Question: So, I have a 'QFrame' with its layout set as a 'QGridLayout'.
Within this layout I have tiles in rows of 16 which represent something of a palette.
I want this grid of tiles to be separated by lines, like a grid should be. I can do this easily with the tiles' 'paintEvent's.

However, the obvious problem is that between the tiles, the lines are doubled up. When I scale this up for other applications, the difference becomes even more noticeable.
So, is there a way to create a gridline overlay for my 'QFrame'? I have considered converting the whole thing to a view/scene solution, and using 'drawForeground', however this seems like a completely inappropriate use of the paradigm.
Thanks for any assistance!
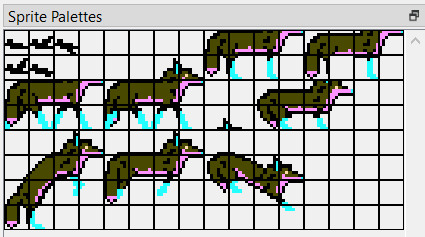
Answer: Put the 'QFrame' into a 'QGridLayout', then put a custom 'QWidget' with transparent background and 'paintEvent' that paints the grid on top of it (same 'QGridLayout' position).
Or since you already have a 'QGridLayout', just put the custom 'QWidget' in that, above the tiles, <URL>.
---
A side note, are you sure you want 'QFrame' there, or if just 'QWidget' would do? Just saying, because with 'QFrame' you get that 1990's look into your UI... If you do want that then go ahead, just saying.